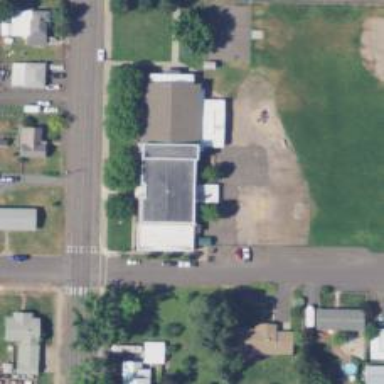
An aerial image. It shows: Historic school.